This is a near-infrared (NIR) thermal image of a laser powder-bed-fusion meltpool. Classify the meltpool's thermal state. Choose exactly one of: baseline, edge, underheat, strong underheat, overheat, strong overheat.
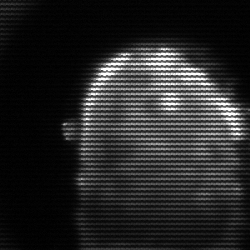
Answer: baseline